Interaction volume radius: 5 \u00c5
Interaction volume height: 10 \u00c5
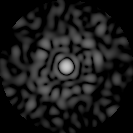
Disorder parameter: 0.8245